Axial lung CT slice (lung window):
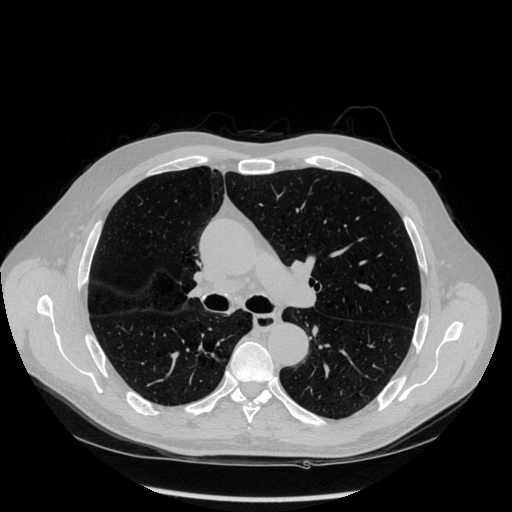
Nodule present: no